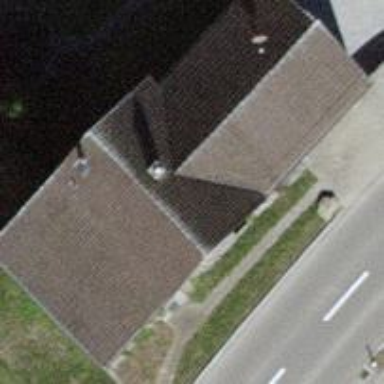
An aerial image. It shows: Detached building.